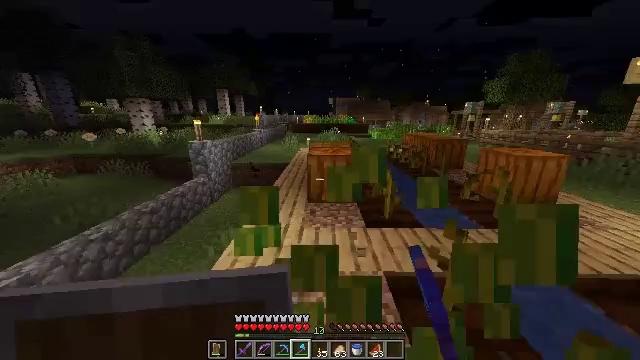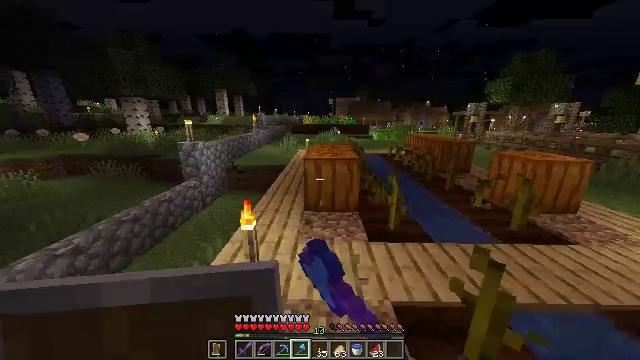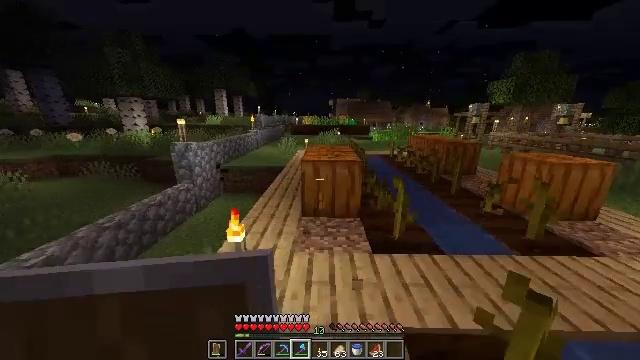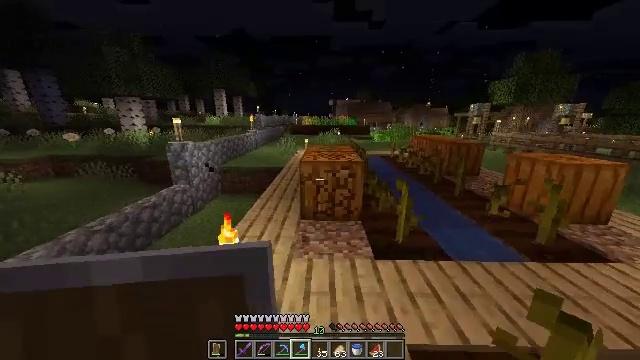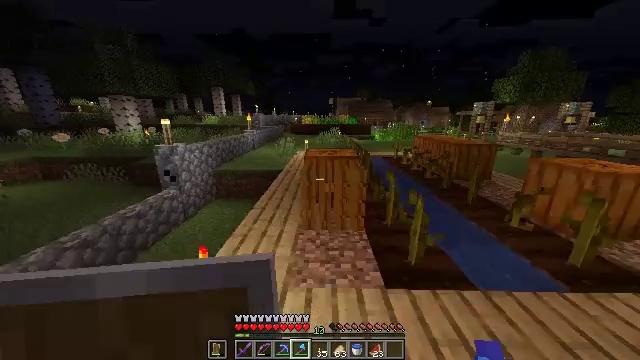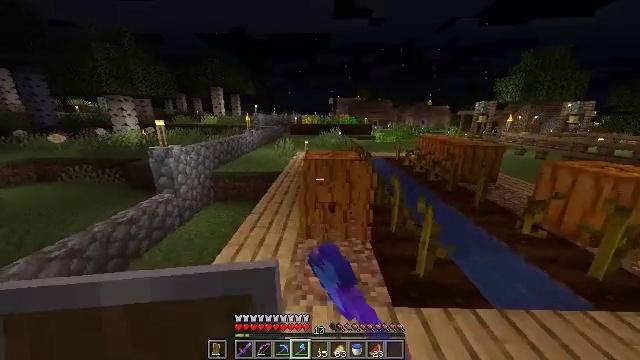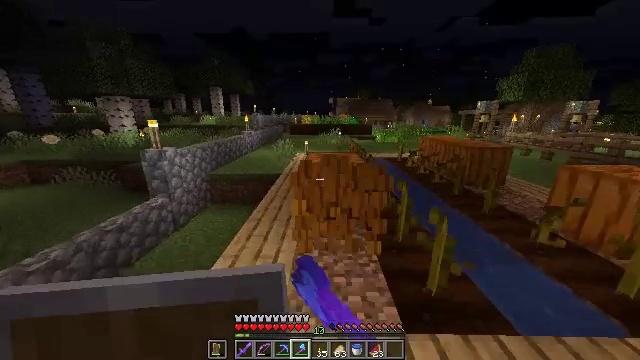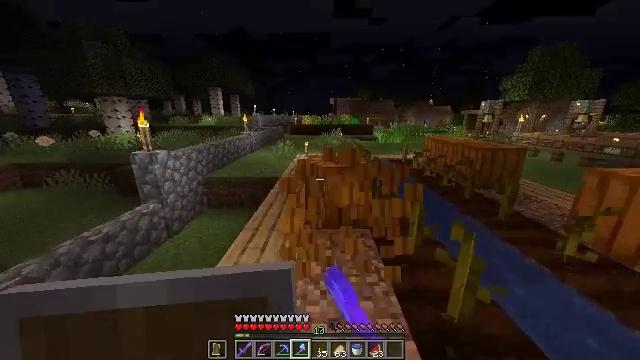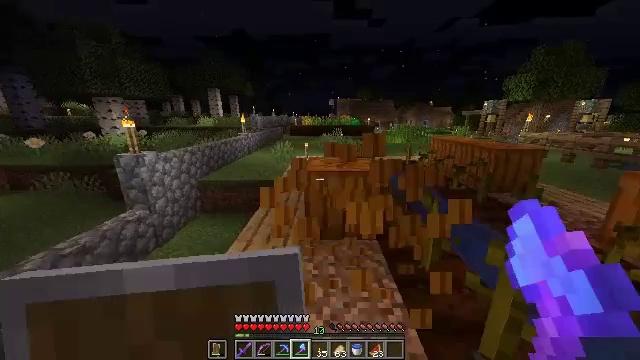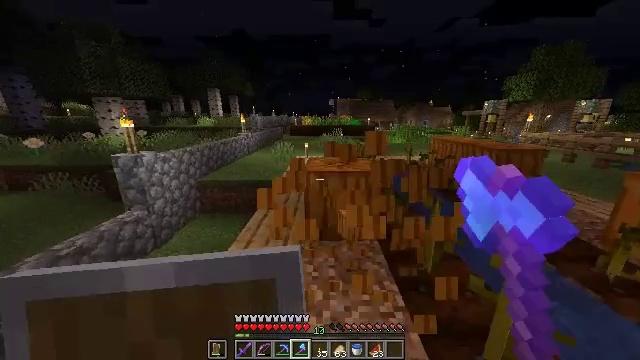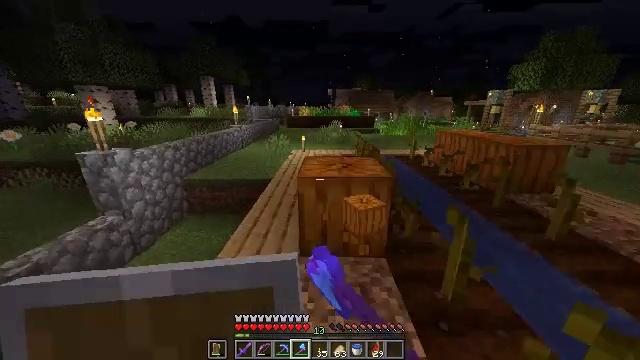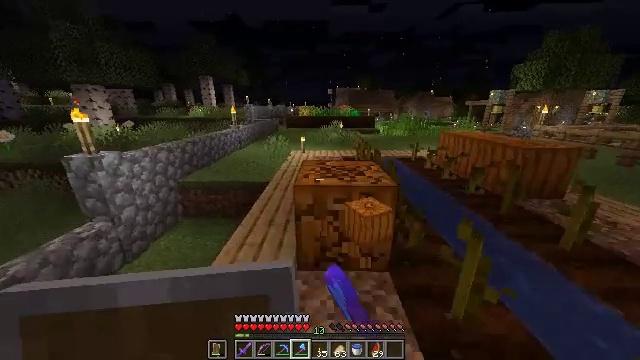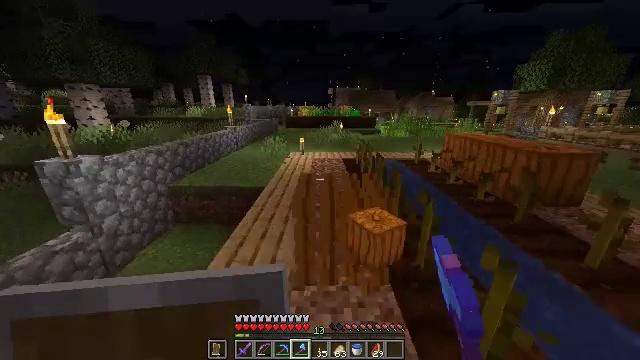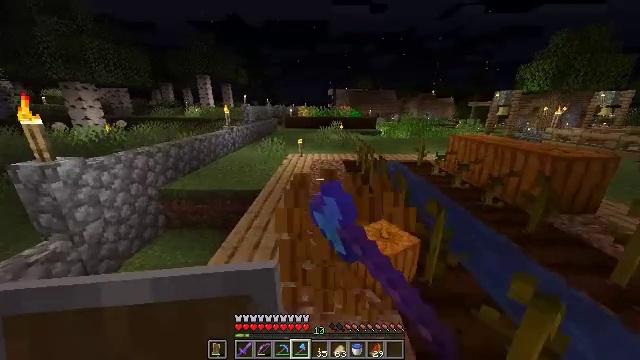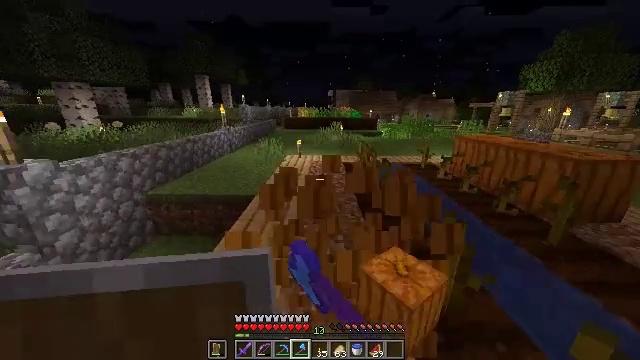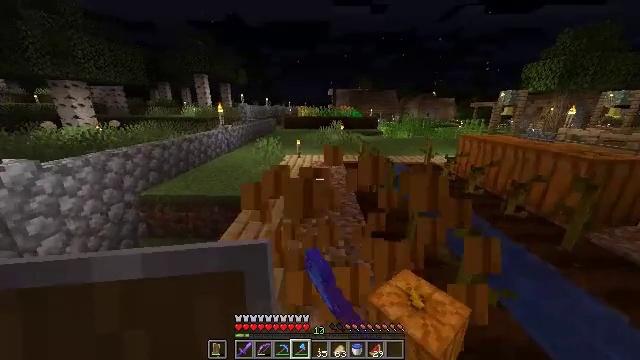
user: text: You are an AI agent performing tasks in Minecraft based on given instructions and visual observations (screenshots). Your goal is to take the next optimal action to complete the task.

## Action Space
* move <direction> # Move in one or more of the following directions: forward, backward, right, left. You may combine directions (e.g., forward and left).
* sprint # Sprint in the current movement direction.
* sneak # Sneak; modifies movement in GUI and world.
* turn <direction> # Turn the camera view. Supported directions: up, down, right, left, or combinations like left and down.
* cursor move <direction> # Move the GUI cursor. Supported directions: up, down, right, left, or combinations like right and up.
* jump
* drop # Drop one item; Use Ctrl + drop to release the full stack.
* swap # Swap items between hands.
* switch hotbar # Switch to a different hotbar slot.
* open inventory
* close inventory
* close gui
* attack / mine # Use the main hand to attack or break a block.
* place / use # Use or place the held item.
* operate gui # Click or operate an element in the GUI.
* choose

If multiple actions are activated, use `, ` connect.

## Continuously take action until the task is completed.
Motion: motion action
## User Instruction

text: Break the pumpkin to collect it.
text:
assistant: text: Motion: move forward, attack / mine
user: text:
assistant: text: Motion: move forward, attack / mine
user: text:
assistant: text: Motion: move forward, attack / mine
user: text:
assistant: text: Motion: move forward, attack / mine
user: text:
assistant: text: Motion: move forward, attack / mine
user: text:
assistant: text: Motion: move forward, attack / mine
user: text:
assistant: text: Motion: move forward, attack / mine
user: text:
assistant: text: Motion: move forward, attack / mine
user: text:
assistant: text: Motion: move forward, attack / mine
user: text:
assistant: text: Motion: move forward, turn down, attack / mine
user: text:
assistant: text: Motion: move forward, attack / mine
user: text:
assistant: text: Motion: move forward, attack / mine
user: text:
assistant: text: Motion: move forward, attack / mine
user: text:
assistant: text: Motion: move forward, attack / mine
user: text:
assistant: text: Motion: move forward, attack / mine
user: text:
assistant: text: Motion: move forward
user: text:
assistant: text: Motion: move forward, turn right
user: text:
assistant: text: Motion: move forward, turn right
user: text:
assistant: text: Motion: move forward
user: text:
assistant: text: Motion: move forward
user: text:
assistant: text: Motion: move forward, sprint, turn left
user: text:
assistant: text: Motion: move forward, sprint, turn left
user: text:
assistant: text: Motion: move forward, sprint, turn right
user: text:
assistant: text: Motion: move forward, turn right and up
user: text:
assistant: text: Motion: move forward
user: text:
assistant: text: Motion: move forward
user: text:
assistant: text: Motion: move forward
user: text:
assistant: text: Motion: move forward
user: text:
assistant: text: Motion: move forward, turn right and down
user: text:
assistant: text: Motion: move forward, turn right